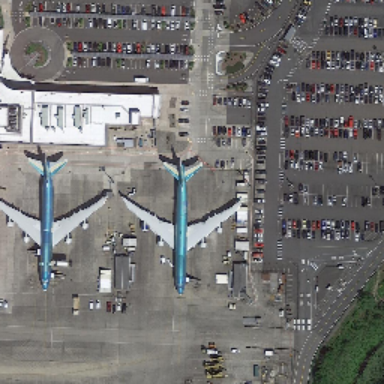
On one side of the two planes lying side by side is a white building .